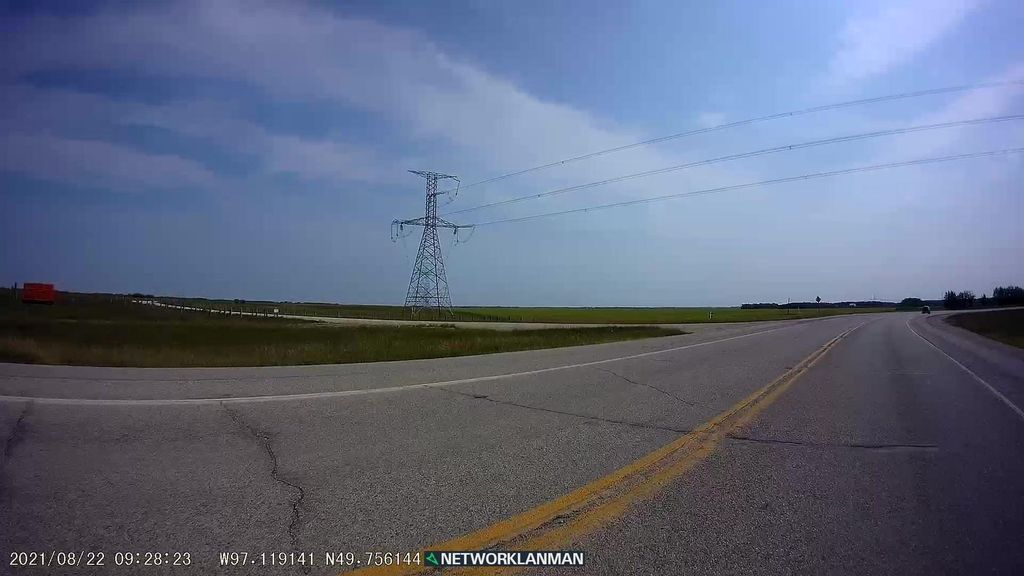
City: winnipeg